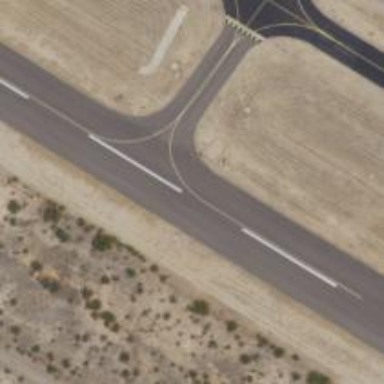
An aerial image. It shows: Asphalt runway at the airport.